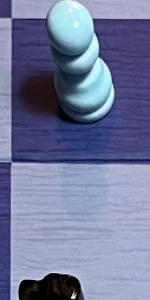
Label: Empty